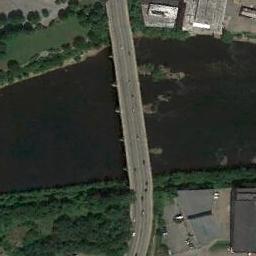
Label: bridge